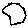
Label: hexagon